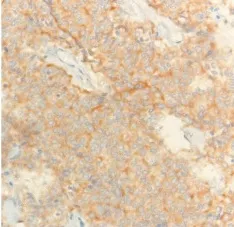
Synaptophysin Positivity on Immunohistochemistry.
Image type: pathology (immunostaining)